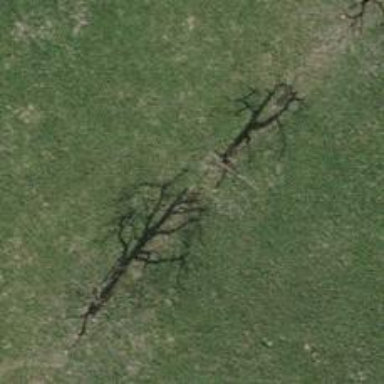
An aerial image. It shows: Beautiful tree in nature.